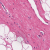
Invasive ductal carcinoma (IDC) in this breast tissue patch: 0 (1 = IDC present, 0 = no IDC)